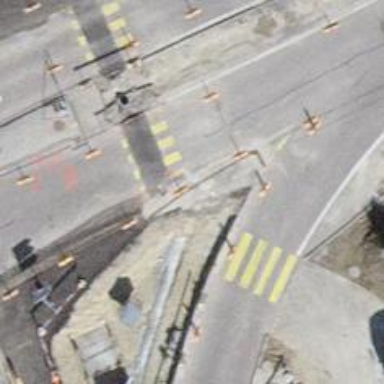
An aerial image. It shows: Crossing with traffic signals and pedestrian island.